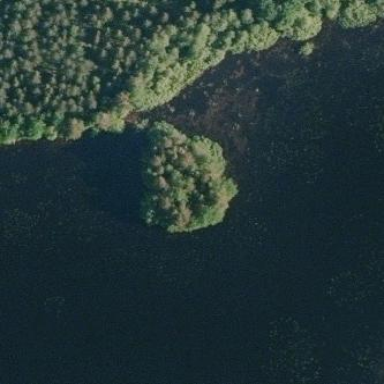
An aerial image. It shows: Island.